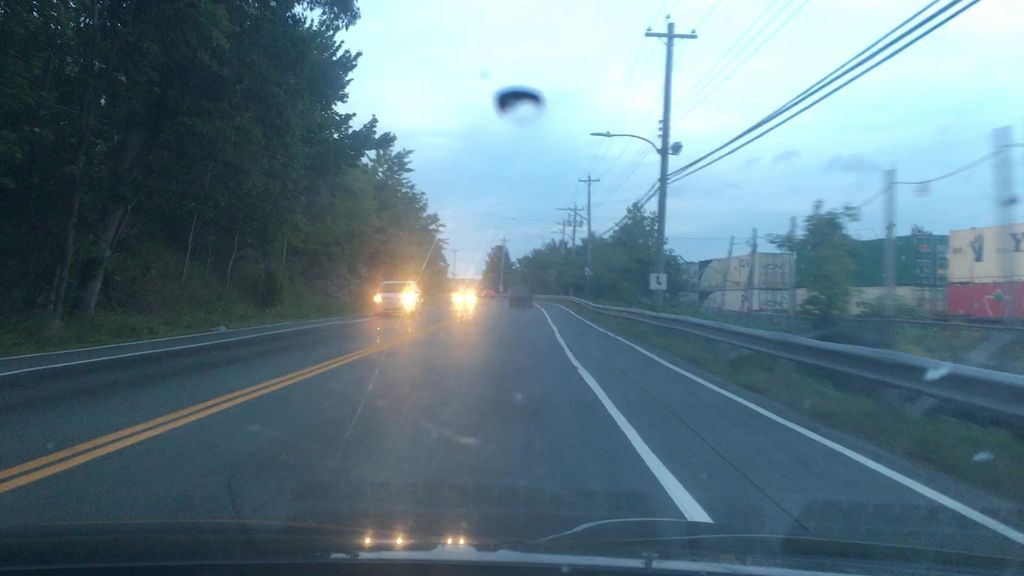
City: halifax